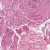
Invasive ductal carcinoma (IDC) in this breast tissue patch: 0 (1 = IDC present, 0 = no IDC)